Question: Can JMeter JDBC pre-processor accept multiple Insert/delete/update queries?
I have added two queries:

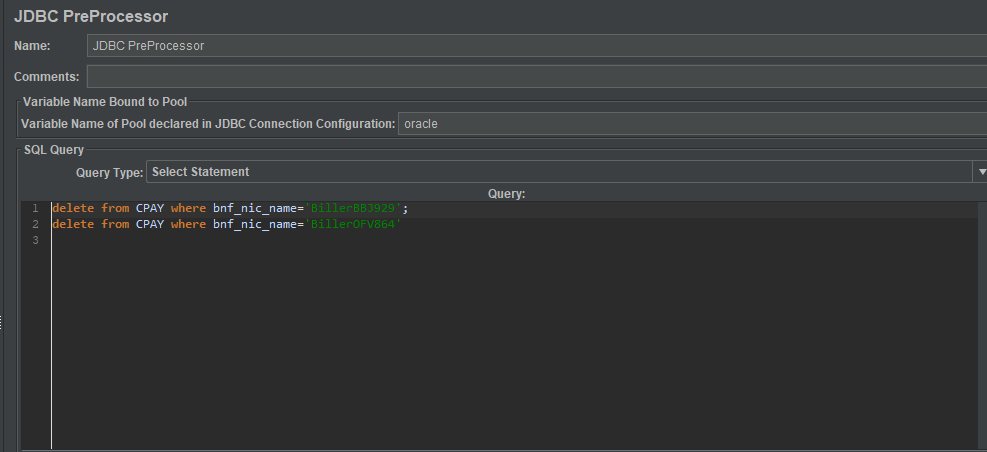
Answer: JMeter can do whatever underlying <URL> and you will be able to separate statements by semicolon.
Looking into 'oracle' pool variable name my expectation is that you're trying to test an Oracle database and its JDBC driver doesn't support this feature.
The options are in:
1. Create a stored procedure which will delete multiple records
2. Parameterize existing JDBC PreProcessor using i.e. __StringFromFile() function, in this case you will not have to copy and paste the preprocessors
3. Use JSR223 PreProcessor instead of the JDBC PreProcessor and implement your records deletion logic there, take a look at Statement.addBatch() function, you can combine multiple queries into one statement with it. Check out Using Statement Objects for Batch Updates chapter of the Retrieving and Modifying Values from Result Sets article for more details.